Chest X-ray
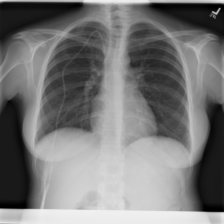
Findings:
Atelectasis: negative
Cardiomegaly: negative
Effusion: negative
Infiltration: negative
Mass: negative
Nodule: negative
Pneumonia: negative
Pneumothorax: negative
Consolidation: negative
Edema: negative
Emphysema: negative
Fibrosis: positive
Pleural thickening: negative
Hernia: negative